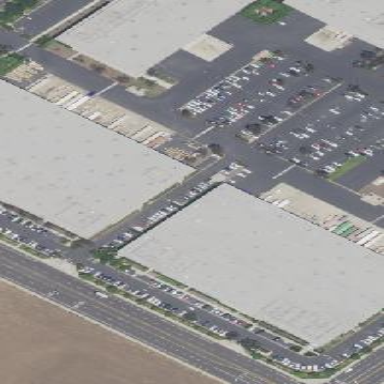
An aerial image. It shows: Commercial building.